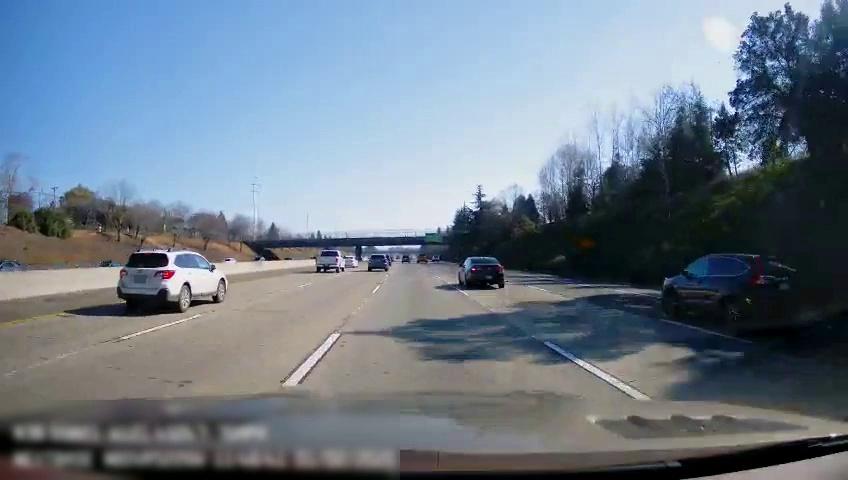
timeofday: Day
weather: Sunny
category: Drivable Space
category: Vehicles | SUV
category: Vehicles | Car
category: Vehicles | Car
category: Vehicles | SUV
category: Vehicles | SUV
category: Vehicles | SUV
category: Vehicles | SUV
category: Vehicles | Car
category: Vehicles | SUV
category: Vehicles | Other LV
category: Vehicles | Car
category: Lanes | Alternate Lane
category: Lanes | Alternate Lane
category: Lanes | Alternate Lane
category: Lanes | Alternate Lane
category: Lanes | Current Lane
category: Lanes | Alternate Lane
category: Traffic | Signs